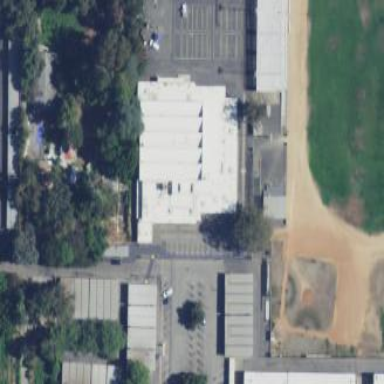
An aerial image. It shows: School building.